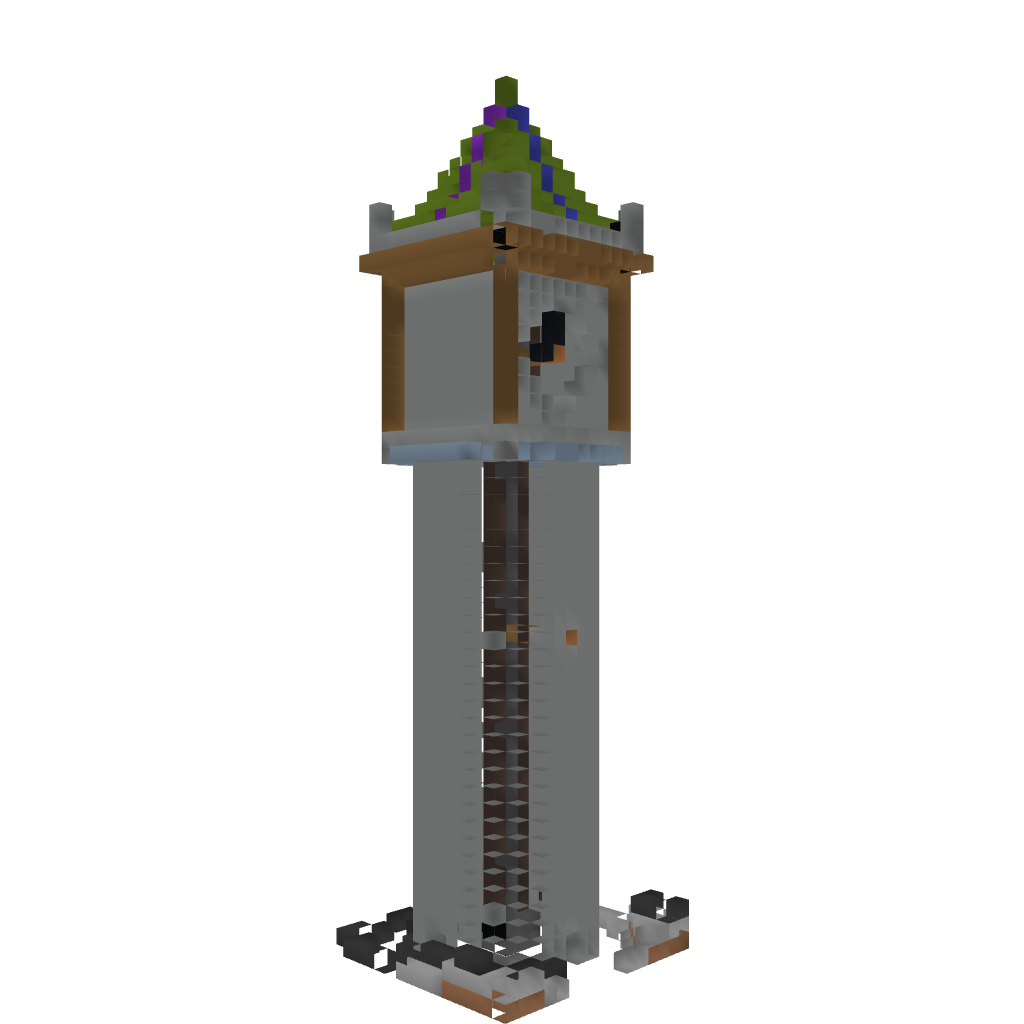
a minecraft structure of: Clocktower